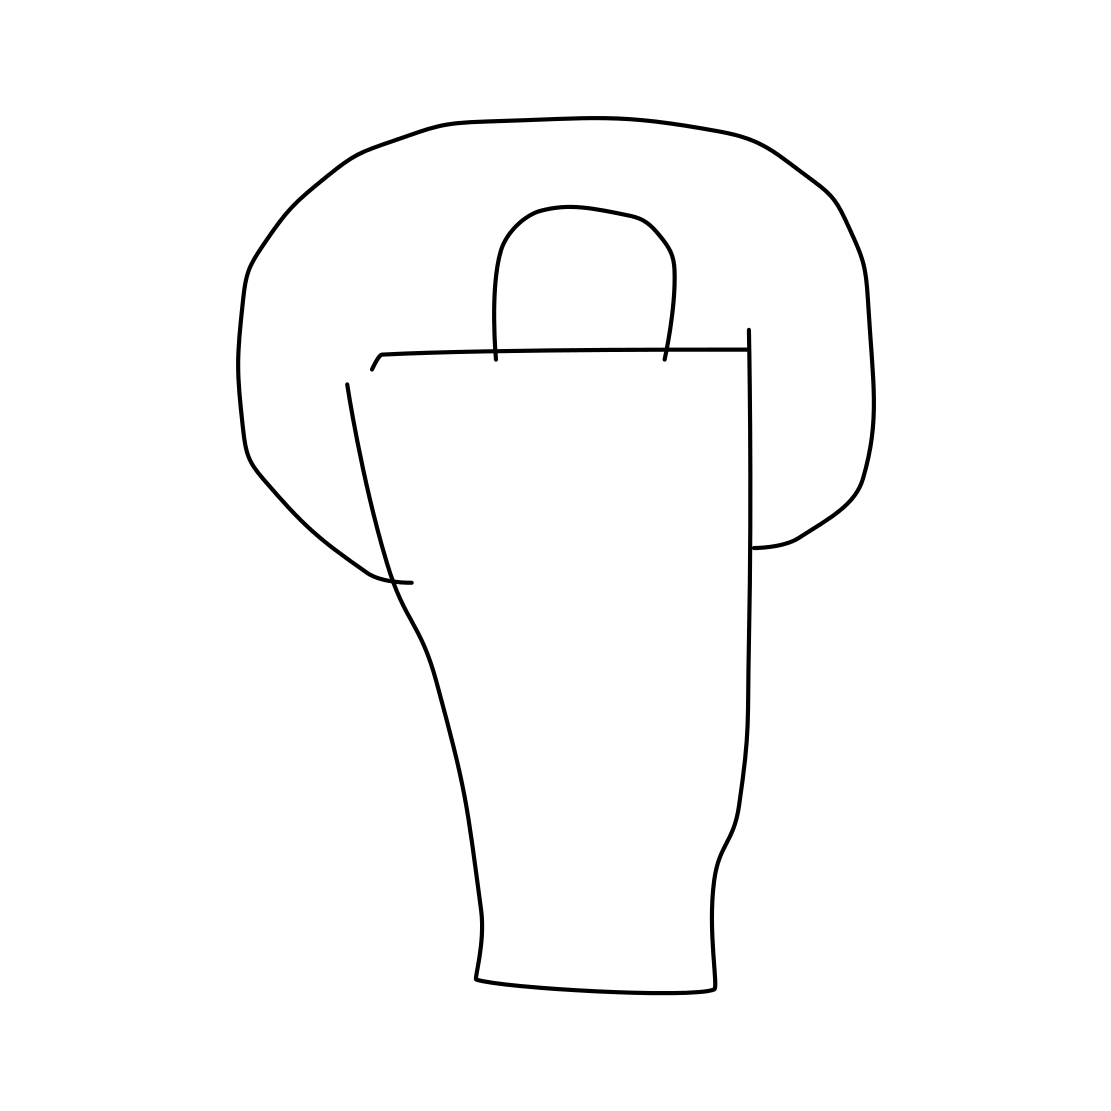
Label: parking meter